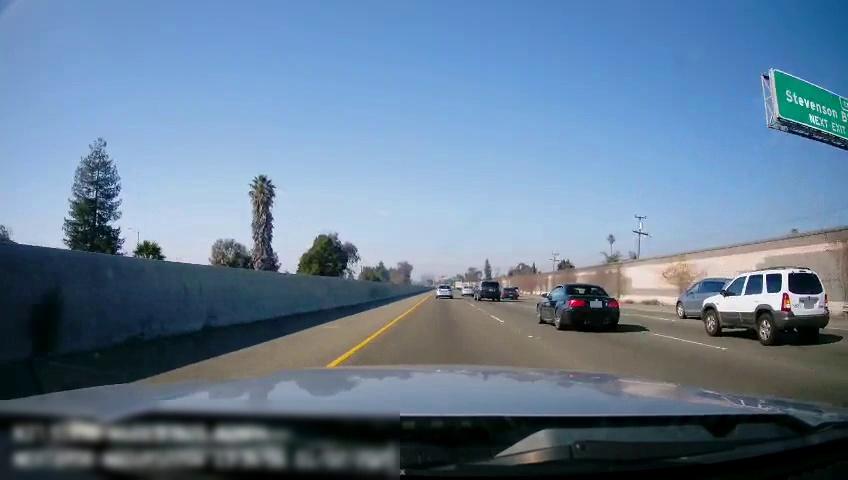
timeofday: Day
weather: Sunny
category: Drivable Space
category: Vehicles | SUV
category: Vehicles | SUV
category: Vehicles | Car
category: Vehicles | Car
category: Vehicles | SUV
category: Vehicles | Car
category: Vehicles | Car
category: Lanes | Current Lane
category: Lanes | Current Lane
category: Lanes | Alternate Lane
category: Lanes | Alternate Lane
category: Lanes | Alternate Lane
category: Traffic | Signs